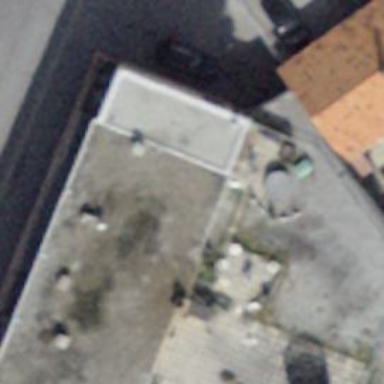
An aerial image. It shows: Car shop.